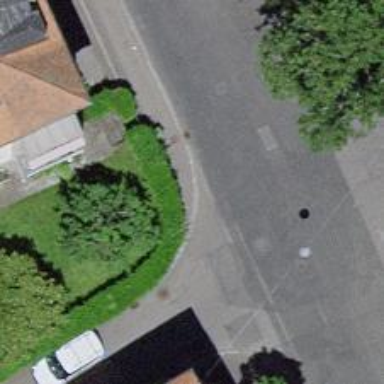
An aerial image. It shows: Kerb serving as barrier.